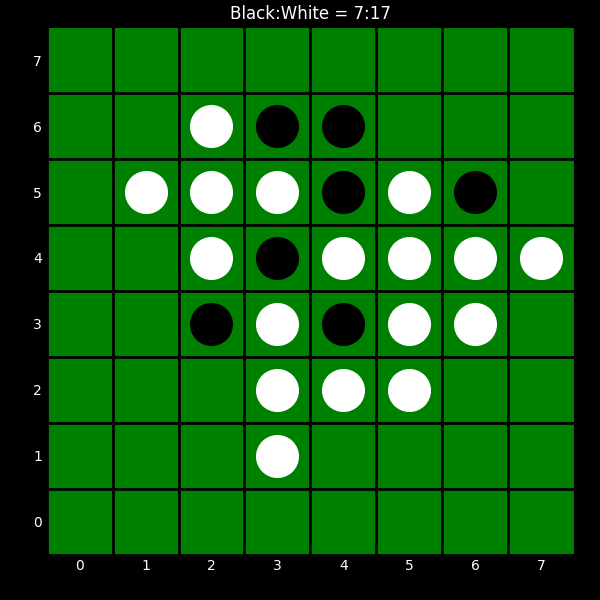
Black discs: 7
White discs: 17